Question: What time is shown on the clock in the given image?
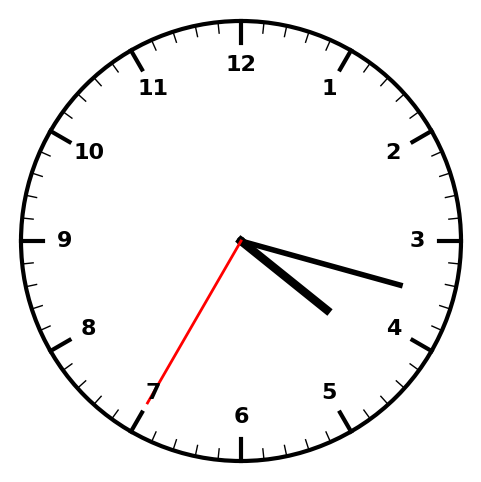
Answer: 04:17:35